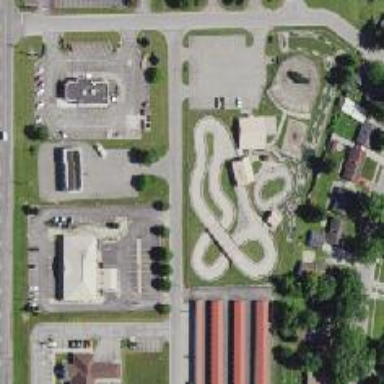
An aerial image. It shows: Karting raceway for sports enthusiasts.